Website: home-depot
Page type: billing-address
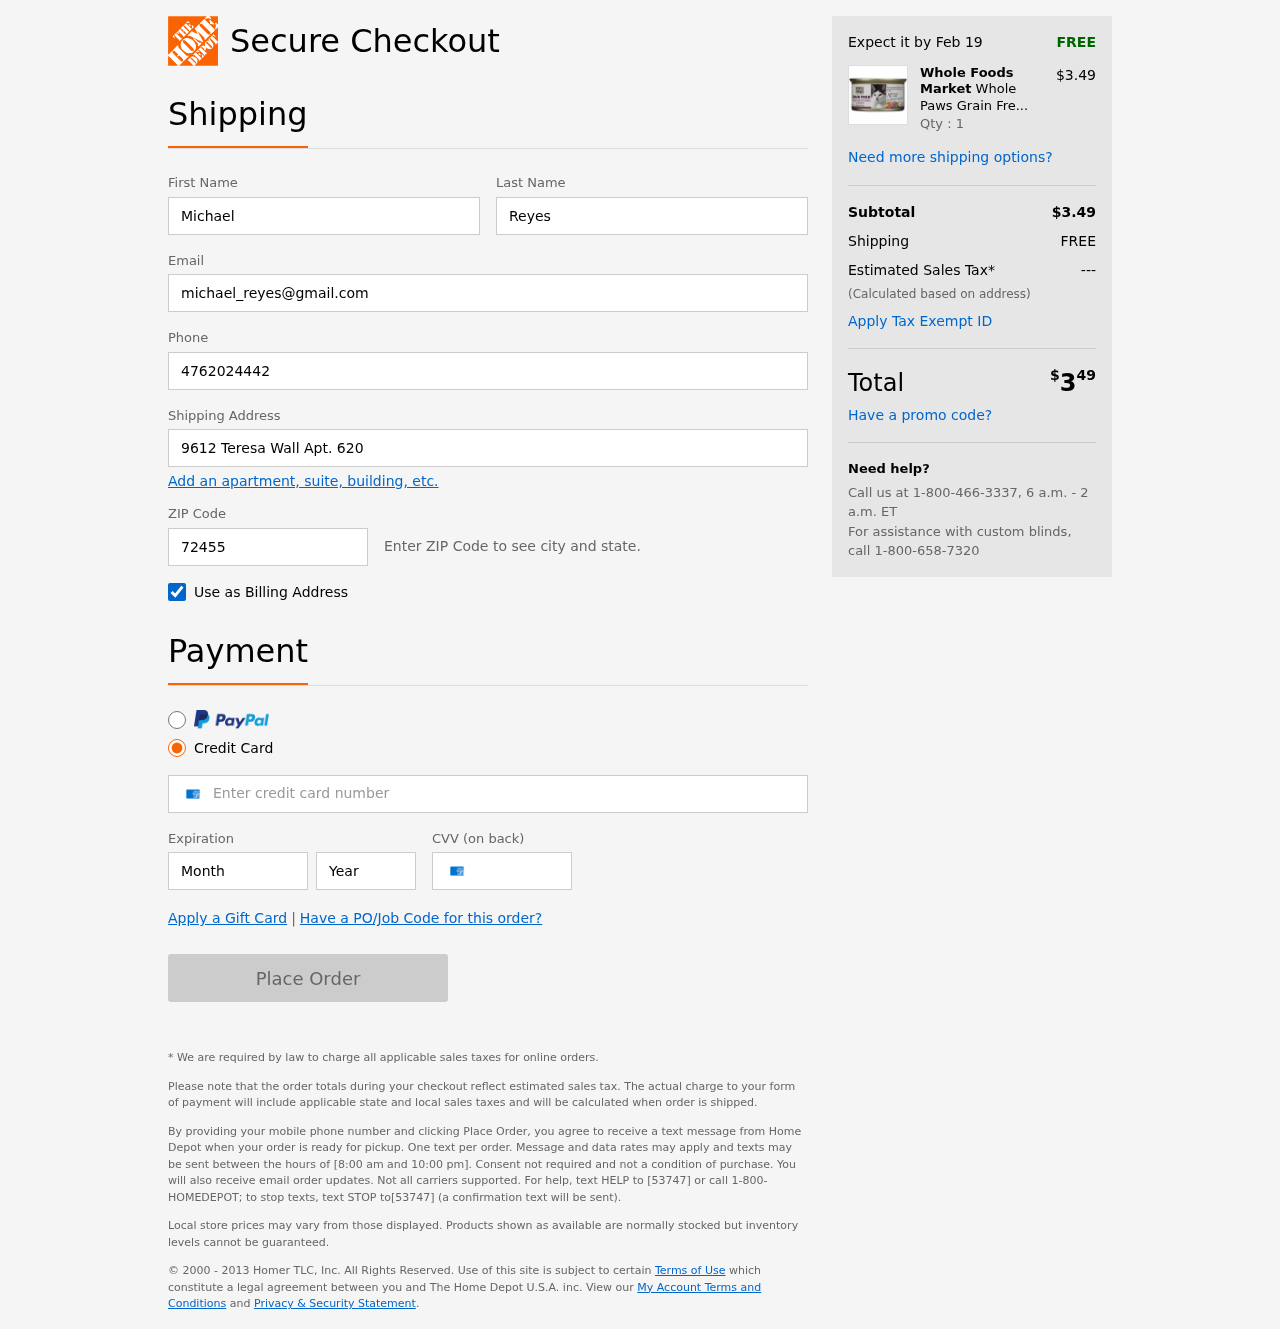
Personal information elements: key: PII_FIRSTNAME
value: Michael
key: PII_LASTNAME
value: Reyes
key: PII_EMAIL
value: michael_reyes@gmail.com
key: PII_PHONE
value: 4762024442
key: PII_STREET
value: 9612 Teresa Wall Apt. 620
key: PII_POSTCODE
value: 72455
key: PII_CARD_NUMBER
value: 3485 4114 5478 883
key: PII_CARD_EXPIRY_MONTH
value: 08
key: PII_CARD_CVV
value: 6345
Product elements: key: PRODUCT1_BRAND
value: Whole Foods Market
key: PRODUCT1_NAME
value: Whole Paws Grain Free Chicken & Giblets Dinner with Vegetables, 3 oz, 3 oz
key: PRODUCT1_PRICE
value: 3.49
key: PRODUCT1_QUANTITY
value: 1
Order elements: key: ORDER_DELIVERY_DATE
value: Feb 19
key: ORDER_SUBTOTAL
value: $3.49
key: ORDER_SHIPPING_COST
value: FREE
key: ORDER_TAX
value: ---
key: ORDER_TOTAL2
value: $349